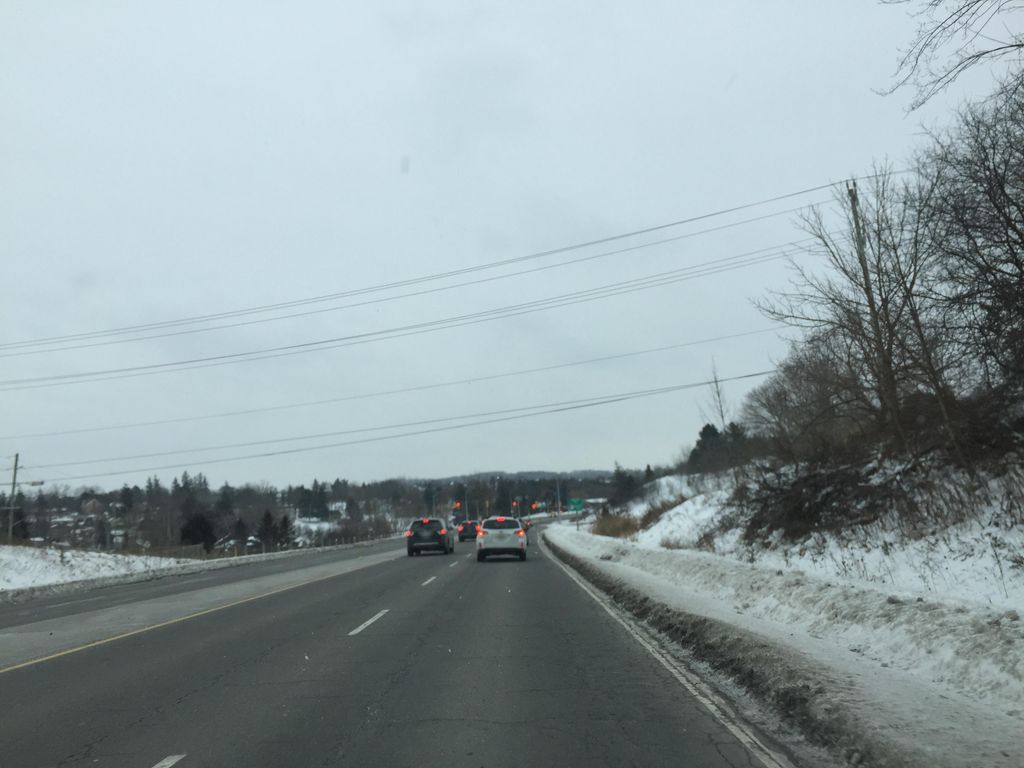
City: kitchener-waterloo